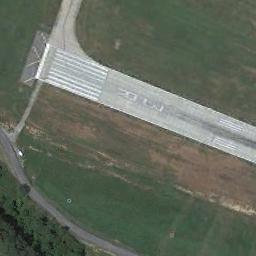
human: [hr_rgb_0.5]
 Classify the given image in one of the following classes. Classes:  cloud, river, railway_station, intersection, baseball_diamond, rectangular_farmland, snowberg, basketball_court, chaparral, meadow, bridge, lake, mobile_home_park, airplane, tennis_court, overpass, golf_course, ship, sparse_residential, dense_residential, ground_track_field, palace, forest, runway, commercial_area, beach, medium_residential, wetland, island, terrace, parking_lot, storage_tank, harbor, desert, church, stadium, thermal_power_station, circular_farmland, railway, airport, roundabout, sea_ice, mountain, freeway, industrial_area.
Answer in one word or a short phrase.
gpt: runway